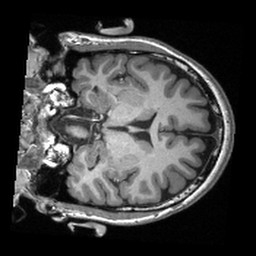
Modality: T1w
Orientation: coronal
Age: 28
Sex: female